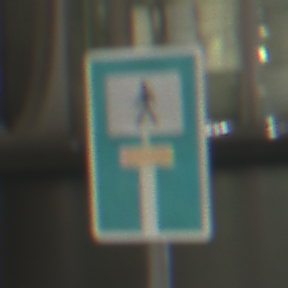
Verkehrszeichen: SackgasseFussgaengerDurchlaessig
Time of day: Night
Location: Outdoor (Urban)
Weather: PartlyCloudy
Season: NotSpecified
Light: Artificial